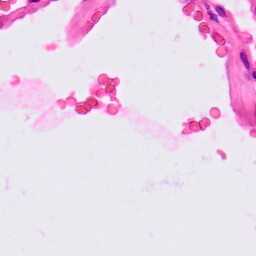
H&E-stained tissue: Lung